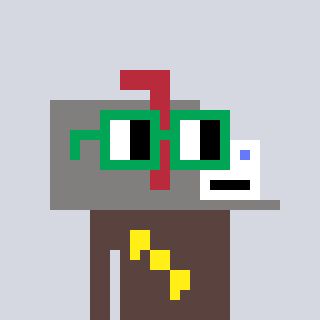
a pixel art character with square green glasses, a mailbox-shaped head and a darkbrown-colored body on a cool background